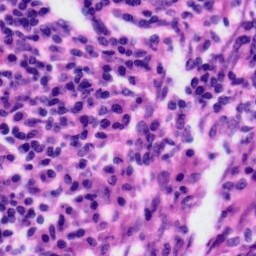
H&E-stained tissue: Tonsil